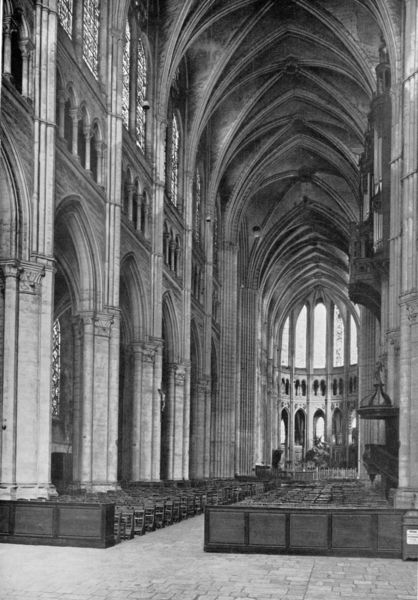
Titel: Chartres Kathedrale (Langhaus)
Standort: Chartres
Institution: Kathedrale
Schlagwörter: weiß, fenster, frankreich, grau, licht, pfeiler, schwarz, säule, säulen, zeichnung, blick, architektur, lang, stein, innenraum, kirche, boden, interieur, decke, innen, gotik, schiff, bogen, leer, monochrom, bank, empore, kuppel, gestühl, innenansicht, hoch, galerie, foto, fotografie, photographie, bögen, gewölbe, kreuz, dom, schwarzweiss, fliesen, beten, gebet, altar, arkaden, bänke, hauptschiff, kathedrale, photo, kirchenbank, kirchenschiff, kreuzrippen, kreuzrippengewölbe, kirchenbänke, mittelschiff, orgel, sicht, chartres, dienste, glasmalerei, gotisch, kanzel, kreuzgewölbe, kreuzgrat, obergaden, obergarden, rippengewölbe, spitzbogen, spitzbögen, eckpfeiler, mittelalter, altarraum, apsis, andacht, chor, kapelle, vorlagen, gothik, steinboden, joch, streben, schwar, christentum, sitzplätze, kreuzgang, aufriss, sitzbänke, sitzreihen, dreiteiliger aufriss, fensterzone, haööe, inners, noyons, trivorium, kirchenfenster, holzbänke, akarden, stuhlreihen, wandvorlage, orgen, innenram, pfeilervorlagen, kreuzbogen, n, kathedral, etkirche, kirche innen gewölbe, kirchenbänke gestühl, fentster, lichtgarden, krirche, kirchenfenste, frankreichkathedrale